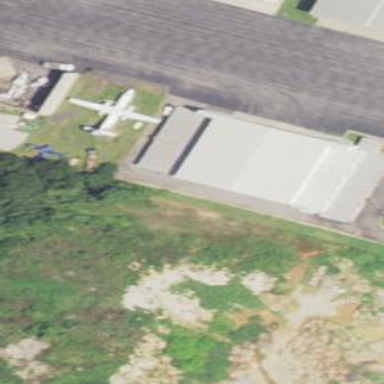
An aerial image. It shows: Building that is hangar at the airport.